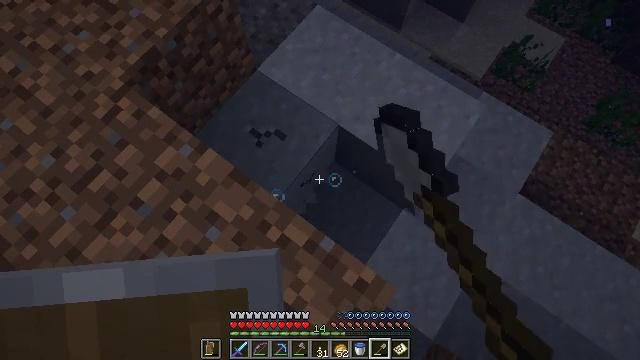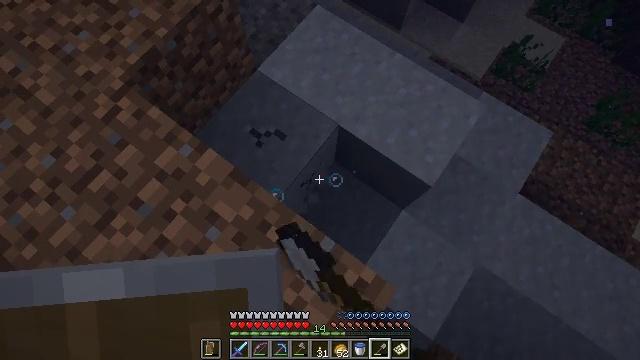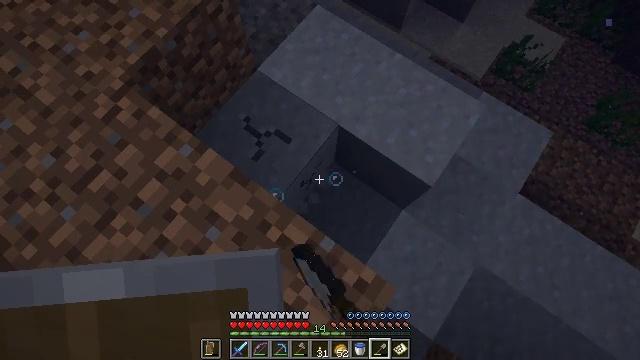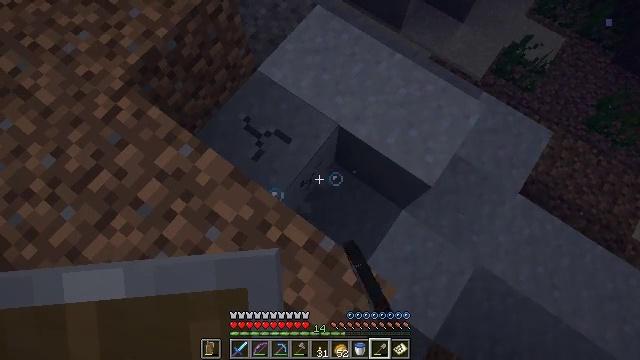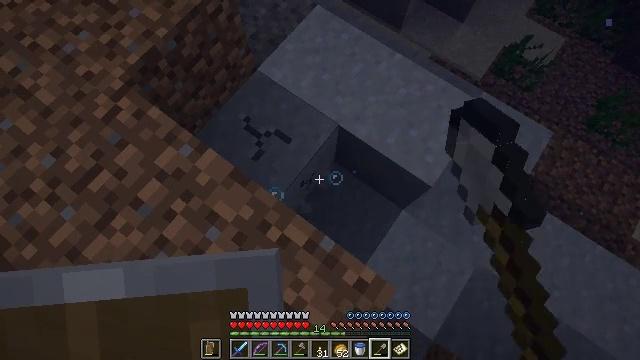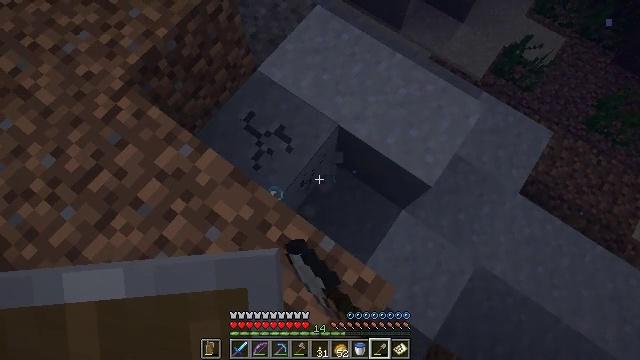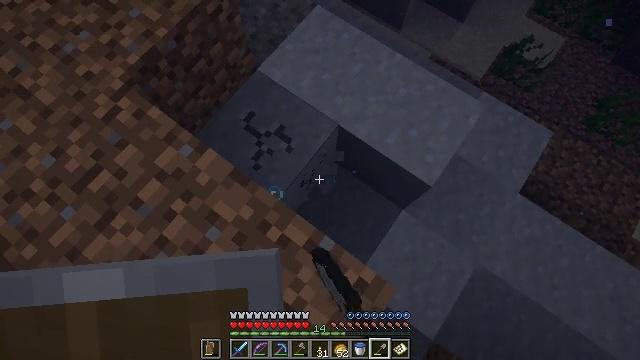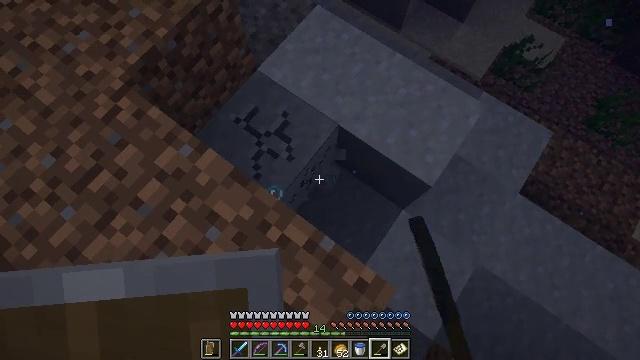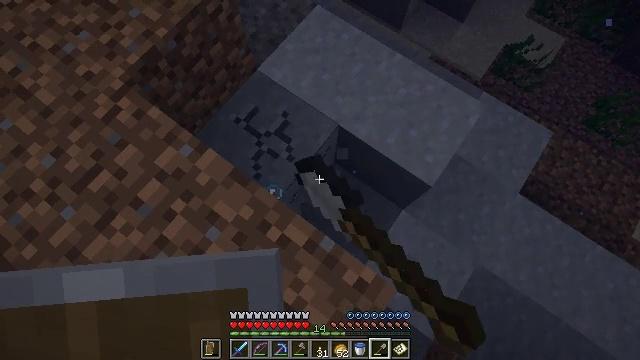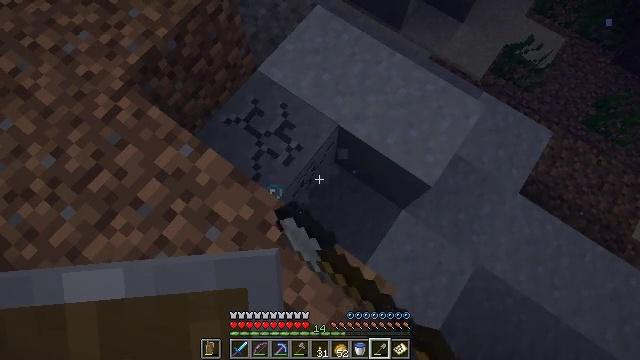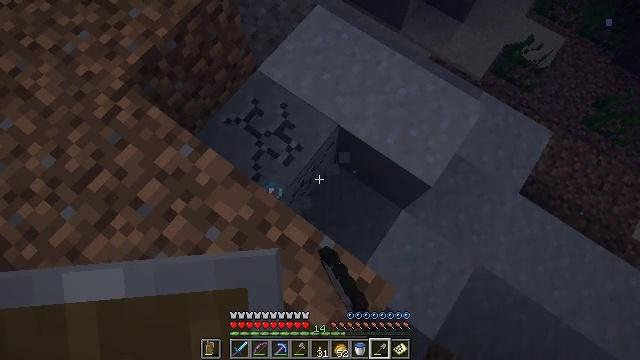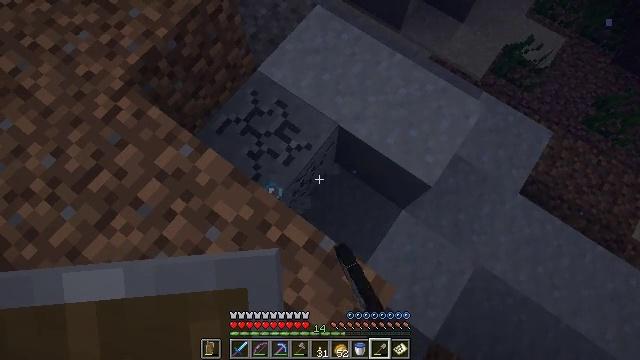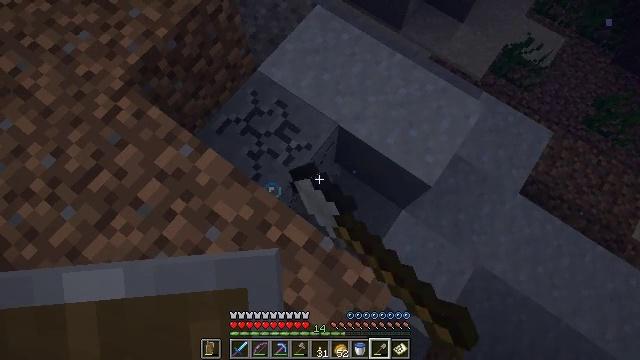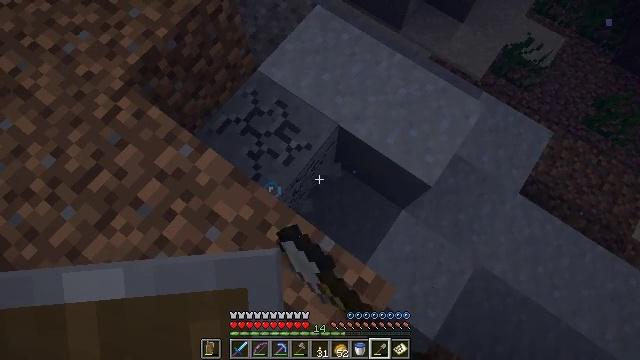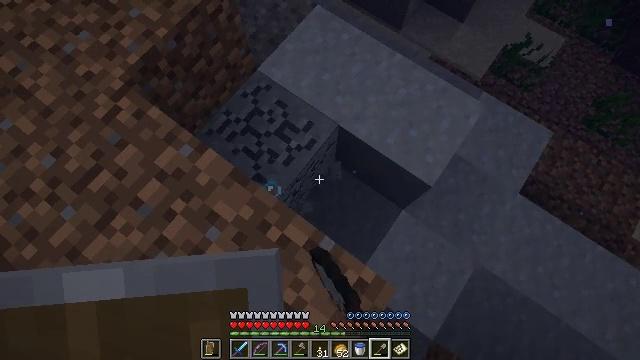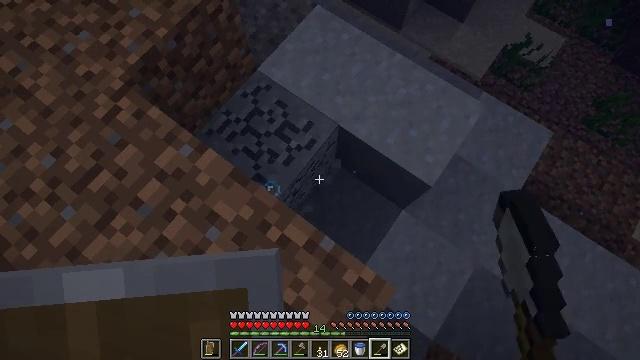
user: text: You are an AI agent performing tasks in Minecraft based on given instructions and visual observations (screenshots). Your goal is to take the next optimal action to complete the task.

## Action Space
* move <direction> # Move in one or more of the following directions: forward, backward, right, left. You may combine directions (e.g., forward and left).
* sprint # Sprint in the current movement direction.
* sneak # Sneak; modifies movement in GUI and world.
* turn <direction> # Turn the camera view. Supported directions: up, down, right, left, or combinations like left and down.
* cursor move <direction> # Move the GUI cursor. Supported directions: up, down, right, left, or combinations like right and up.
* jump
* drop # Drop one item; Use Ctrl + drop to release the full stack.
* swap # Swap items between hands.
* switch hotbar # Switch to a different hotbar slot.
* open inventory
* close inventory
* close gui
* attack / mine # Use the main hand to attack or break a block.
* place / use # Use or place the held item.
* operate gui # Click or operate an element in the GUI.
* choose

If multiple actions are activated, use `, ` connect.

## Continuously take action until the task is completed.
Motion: motion action
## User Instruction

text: Dig up clay found underwater.
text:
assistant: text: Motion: attack / mine
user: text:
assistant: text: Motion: attack / mine
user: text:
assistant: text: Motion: attack / mine
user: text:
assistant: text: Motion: attack / mine
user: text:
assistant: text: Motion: attack / mine
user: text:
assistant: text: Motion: attack / mine
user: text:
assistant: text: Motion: attack / mine
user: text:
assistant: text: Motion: attack / mine
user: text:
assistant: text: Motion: attack / mine
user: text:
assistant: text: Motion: attack / mine
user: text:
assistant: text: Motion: attack / mine
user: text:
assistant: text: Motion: attack / mine
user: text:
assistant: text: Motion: attack / mine
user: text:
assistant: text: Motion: attack / mine
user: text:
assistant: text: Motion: attack / mine
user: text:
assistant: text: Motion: attack / mine
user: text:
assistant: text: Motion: attack / mine
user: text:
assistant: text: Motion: attack / mine
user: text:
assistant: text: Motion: attack / mine
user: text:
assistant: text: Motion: attack / mine
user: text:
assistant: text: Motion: attack / mine
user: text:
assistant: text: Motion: attack / mine
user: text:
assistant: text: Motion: attack / mine